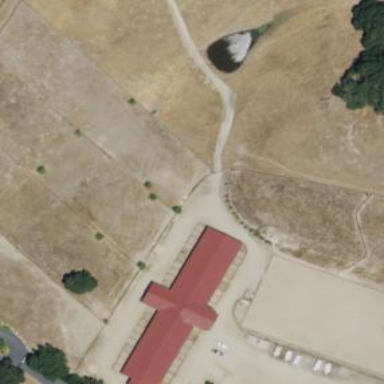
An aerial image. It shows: Stable.